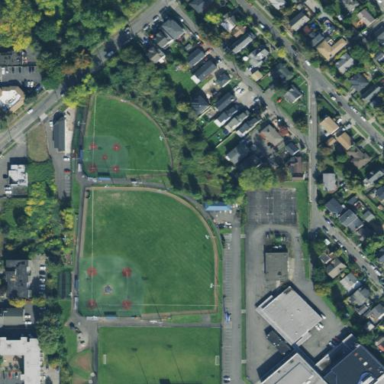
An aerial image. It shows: Baseball pitch for leisure land activities.